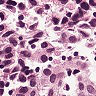
Metastatic tissue present: yes